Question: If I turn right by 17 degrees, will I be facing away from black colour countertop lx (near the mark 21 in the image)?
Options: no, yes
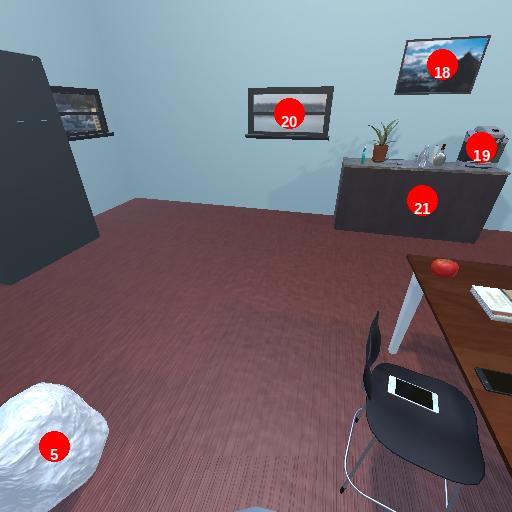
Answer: no